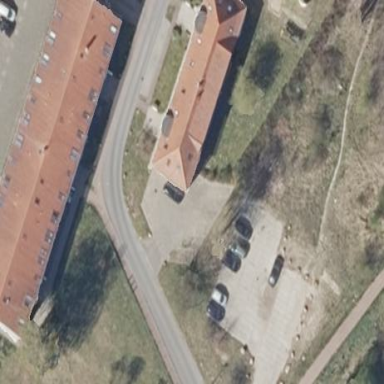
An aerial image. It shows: Hipped roof on apartment building.